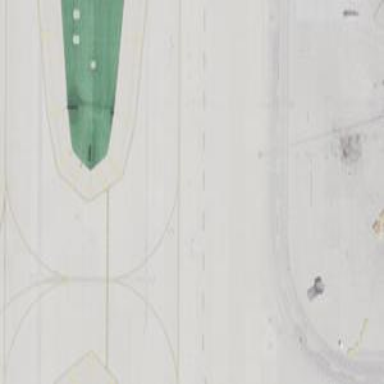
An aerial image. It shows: View of taxiway at the airport.